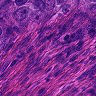
Metastatic tissue present: yes